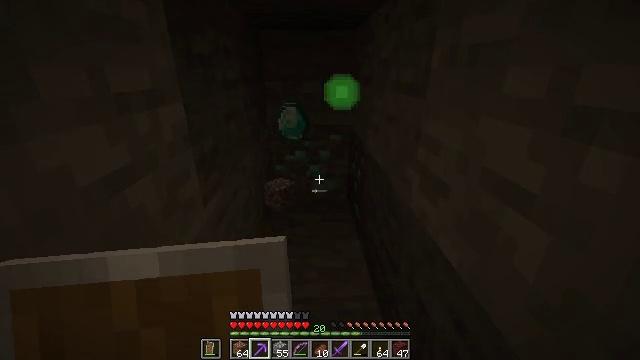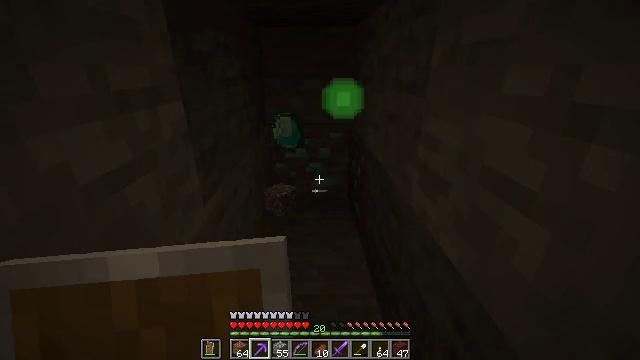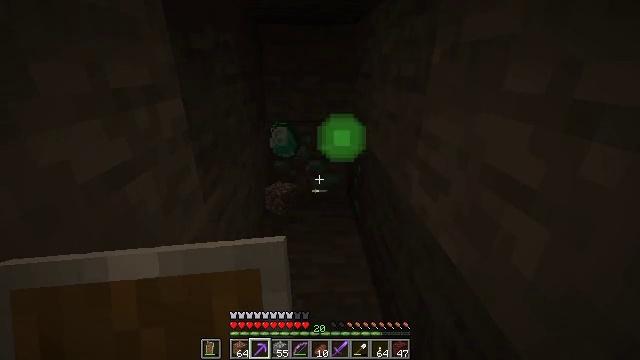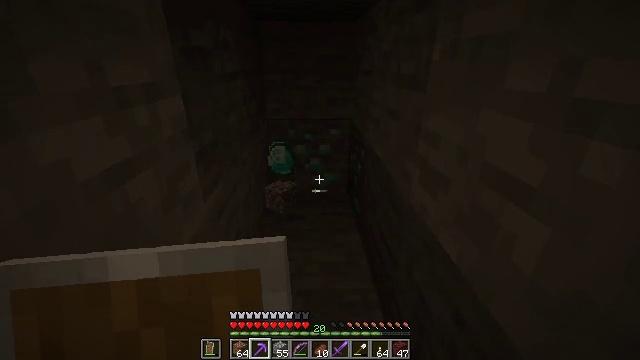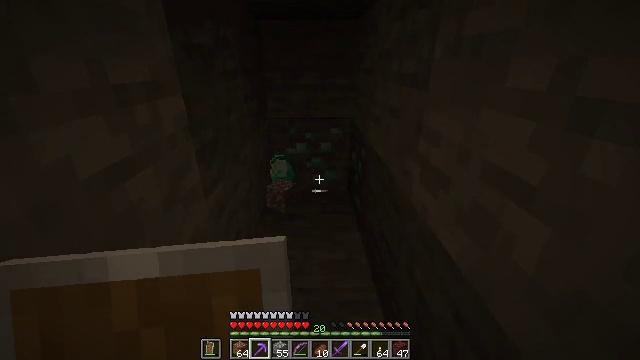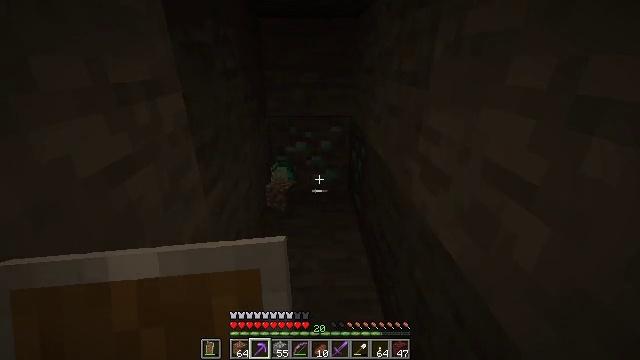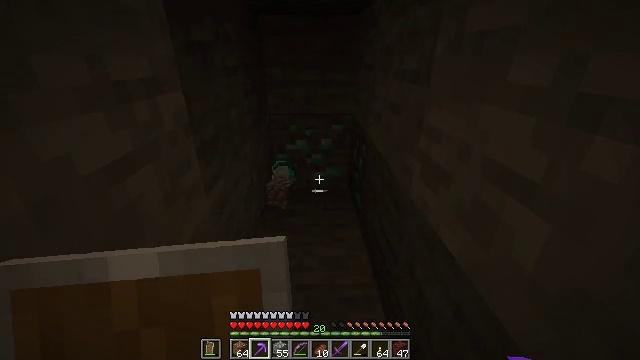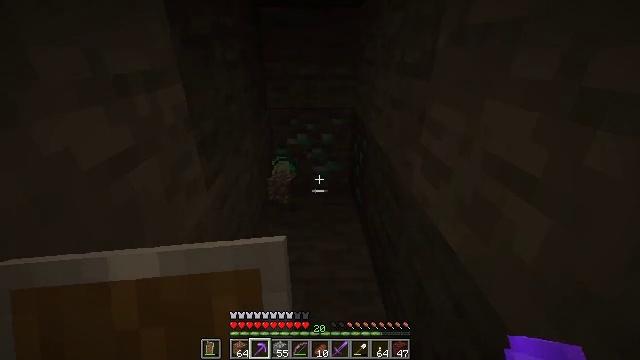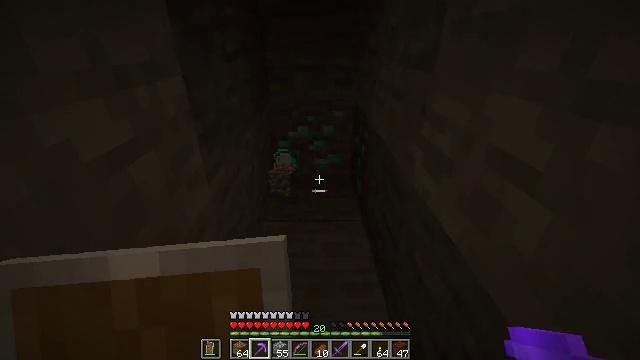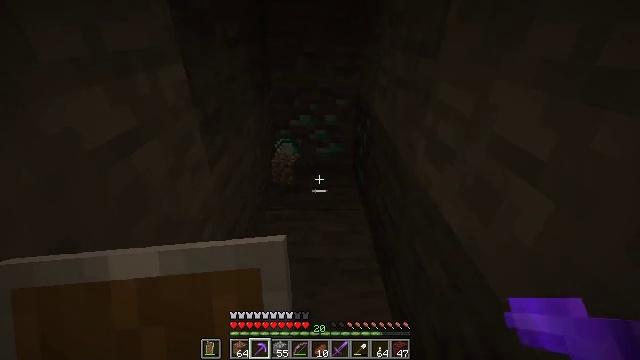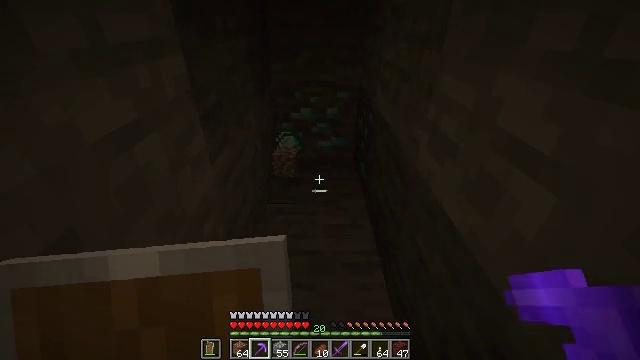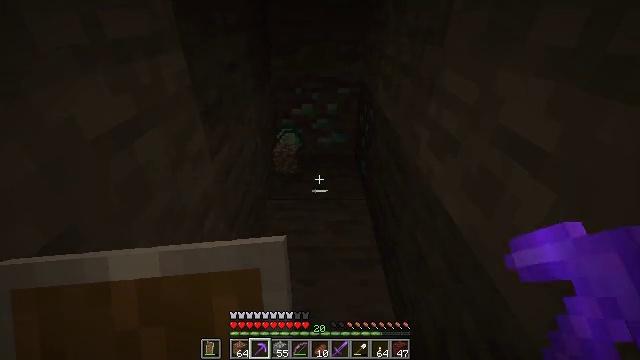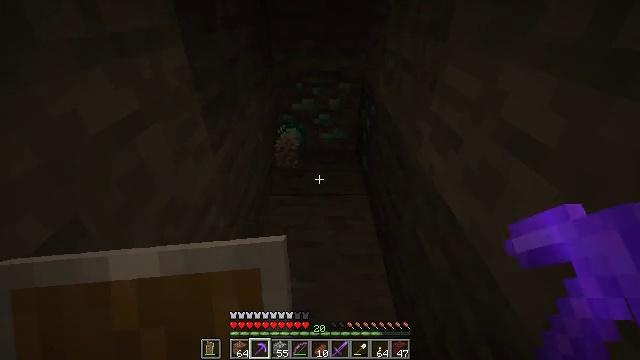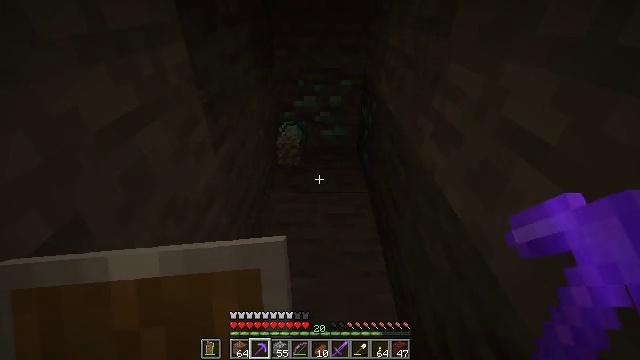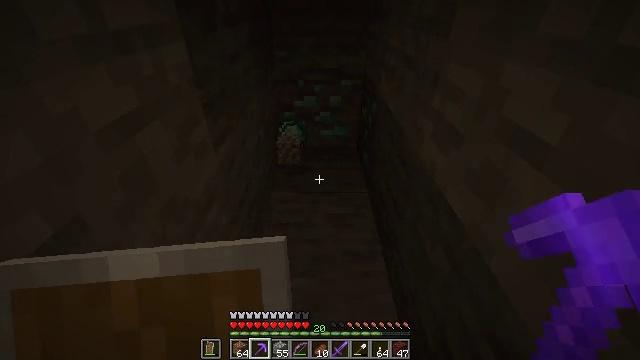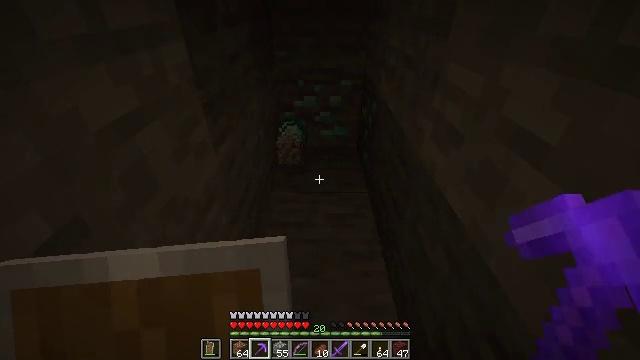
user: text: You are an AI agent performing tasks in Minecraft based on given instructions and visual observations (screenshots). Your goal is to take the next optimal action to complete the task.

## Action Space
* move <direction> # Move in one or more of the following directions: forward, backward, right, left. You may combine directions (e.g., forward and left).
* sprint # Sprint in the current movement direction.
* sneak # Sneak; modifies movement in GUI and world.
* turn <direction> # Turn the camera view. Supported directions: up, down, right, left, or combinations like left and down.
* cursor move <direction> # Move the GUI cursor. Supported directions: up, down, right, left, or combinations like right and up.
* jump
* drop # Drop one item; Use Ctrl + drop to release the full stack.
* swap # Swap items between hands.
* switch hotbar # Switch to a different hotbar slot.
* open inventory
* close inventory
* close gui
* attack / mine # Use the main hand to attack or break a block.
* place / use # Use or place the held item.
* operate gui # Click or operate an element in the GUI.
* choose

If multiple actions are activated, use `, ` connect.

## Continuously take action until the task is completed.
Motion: motion action
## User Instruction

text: Use an iron pickaxe or better to mine diamond ore.
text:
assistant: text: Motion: no_op
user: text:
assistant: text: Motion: no_op
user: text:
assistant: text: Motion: no_op
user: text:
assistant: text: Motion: no_op
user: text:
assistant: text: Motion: no_op
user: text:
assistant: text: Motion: no_op
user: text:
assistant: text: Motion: turn down
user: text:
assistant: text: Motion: turn down
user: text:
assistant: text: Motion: turn down
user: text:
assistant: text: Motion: turn down
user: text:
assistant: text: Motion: no_op
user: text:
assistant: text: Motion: turn down
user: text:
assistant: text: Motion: no_op
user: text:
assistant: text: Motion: no_op
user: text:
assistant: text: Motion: no_op
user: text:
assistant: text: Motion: move forward
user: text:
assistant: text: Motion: move forward
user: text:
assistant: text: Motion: move forward
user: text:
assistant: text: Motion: move forward
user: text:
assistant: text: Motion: move forward
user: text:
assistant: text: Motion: move forward, turn down
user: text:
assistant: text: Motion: move forward, turn down
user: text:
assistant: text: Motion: turn down
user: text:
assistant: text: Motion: turn down
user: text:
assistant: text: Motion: turn down
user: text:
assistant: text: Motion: no_op
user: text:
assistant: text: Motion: no_op
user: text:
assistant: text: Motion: no_op
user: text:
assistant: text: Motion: no_op
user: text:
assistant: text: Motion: no_op